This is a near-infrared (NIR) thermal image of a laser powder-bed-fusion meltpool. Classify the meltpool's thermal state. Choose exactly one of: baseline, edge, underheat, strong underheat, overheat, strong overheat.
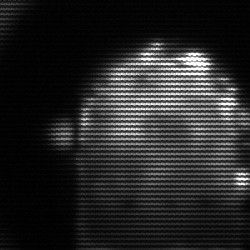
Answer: baseline